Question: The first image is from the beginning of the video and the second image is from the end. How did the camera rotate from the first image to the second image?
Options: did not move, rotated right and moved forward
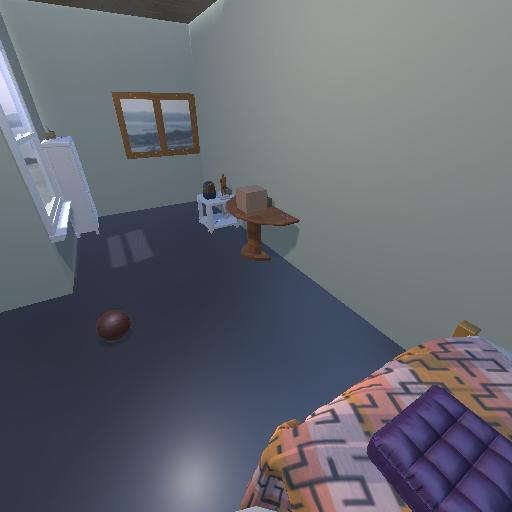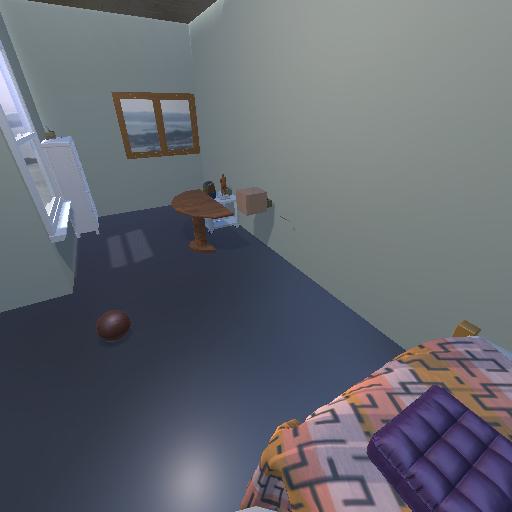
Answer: did not move